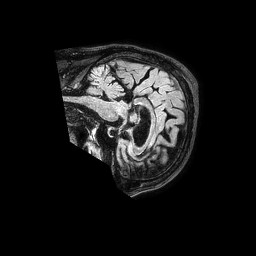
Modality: FLAIR
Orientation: sagittal
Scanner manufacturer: philips
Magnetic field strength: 1.5 T
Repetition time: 4.8 s
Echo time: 0.3 s